Field crop: maize
Growth stage: 2
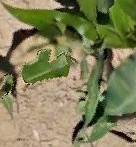
Species: maize